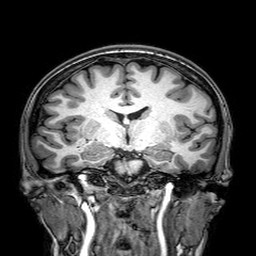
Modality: T1w
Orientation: sagittal
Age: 21
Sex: female
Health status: healthy
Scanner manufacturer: philips
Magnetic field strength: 3 T